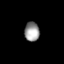
Tissue: prostate
Cell type: Fibroblasts
Senescence score: 0.685
Nuclear area (px): 282
Mean DAPI intensity: 152.142